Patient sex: M
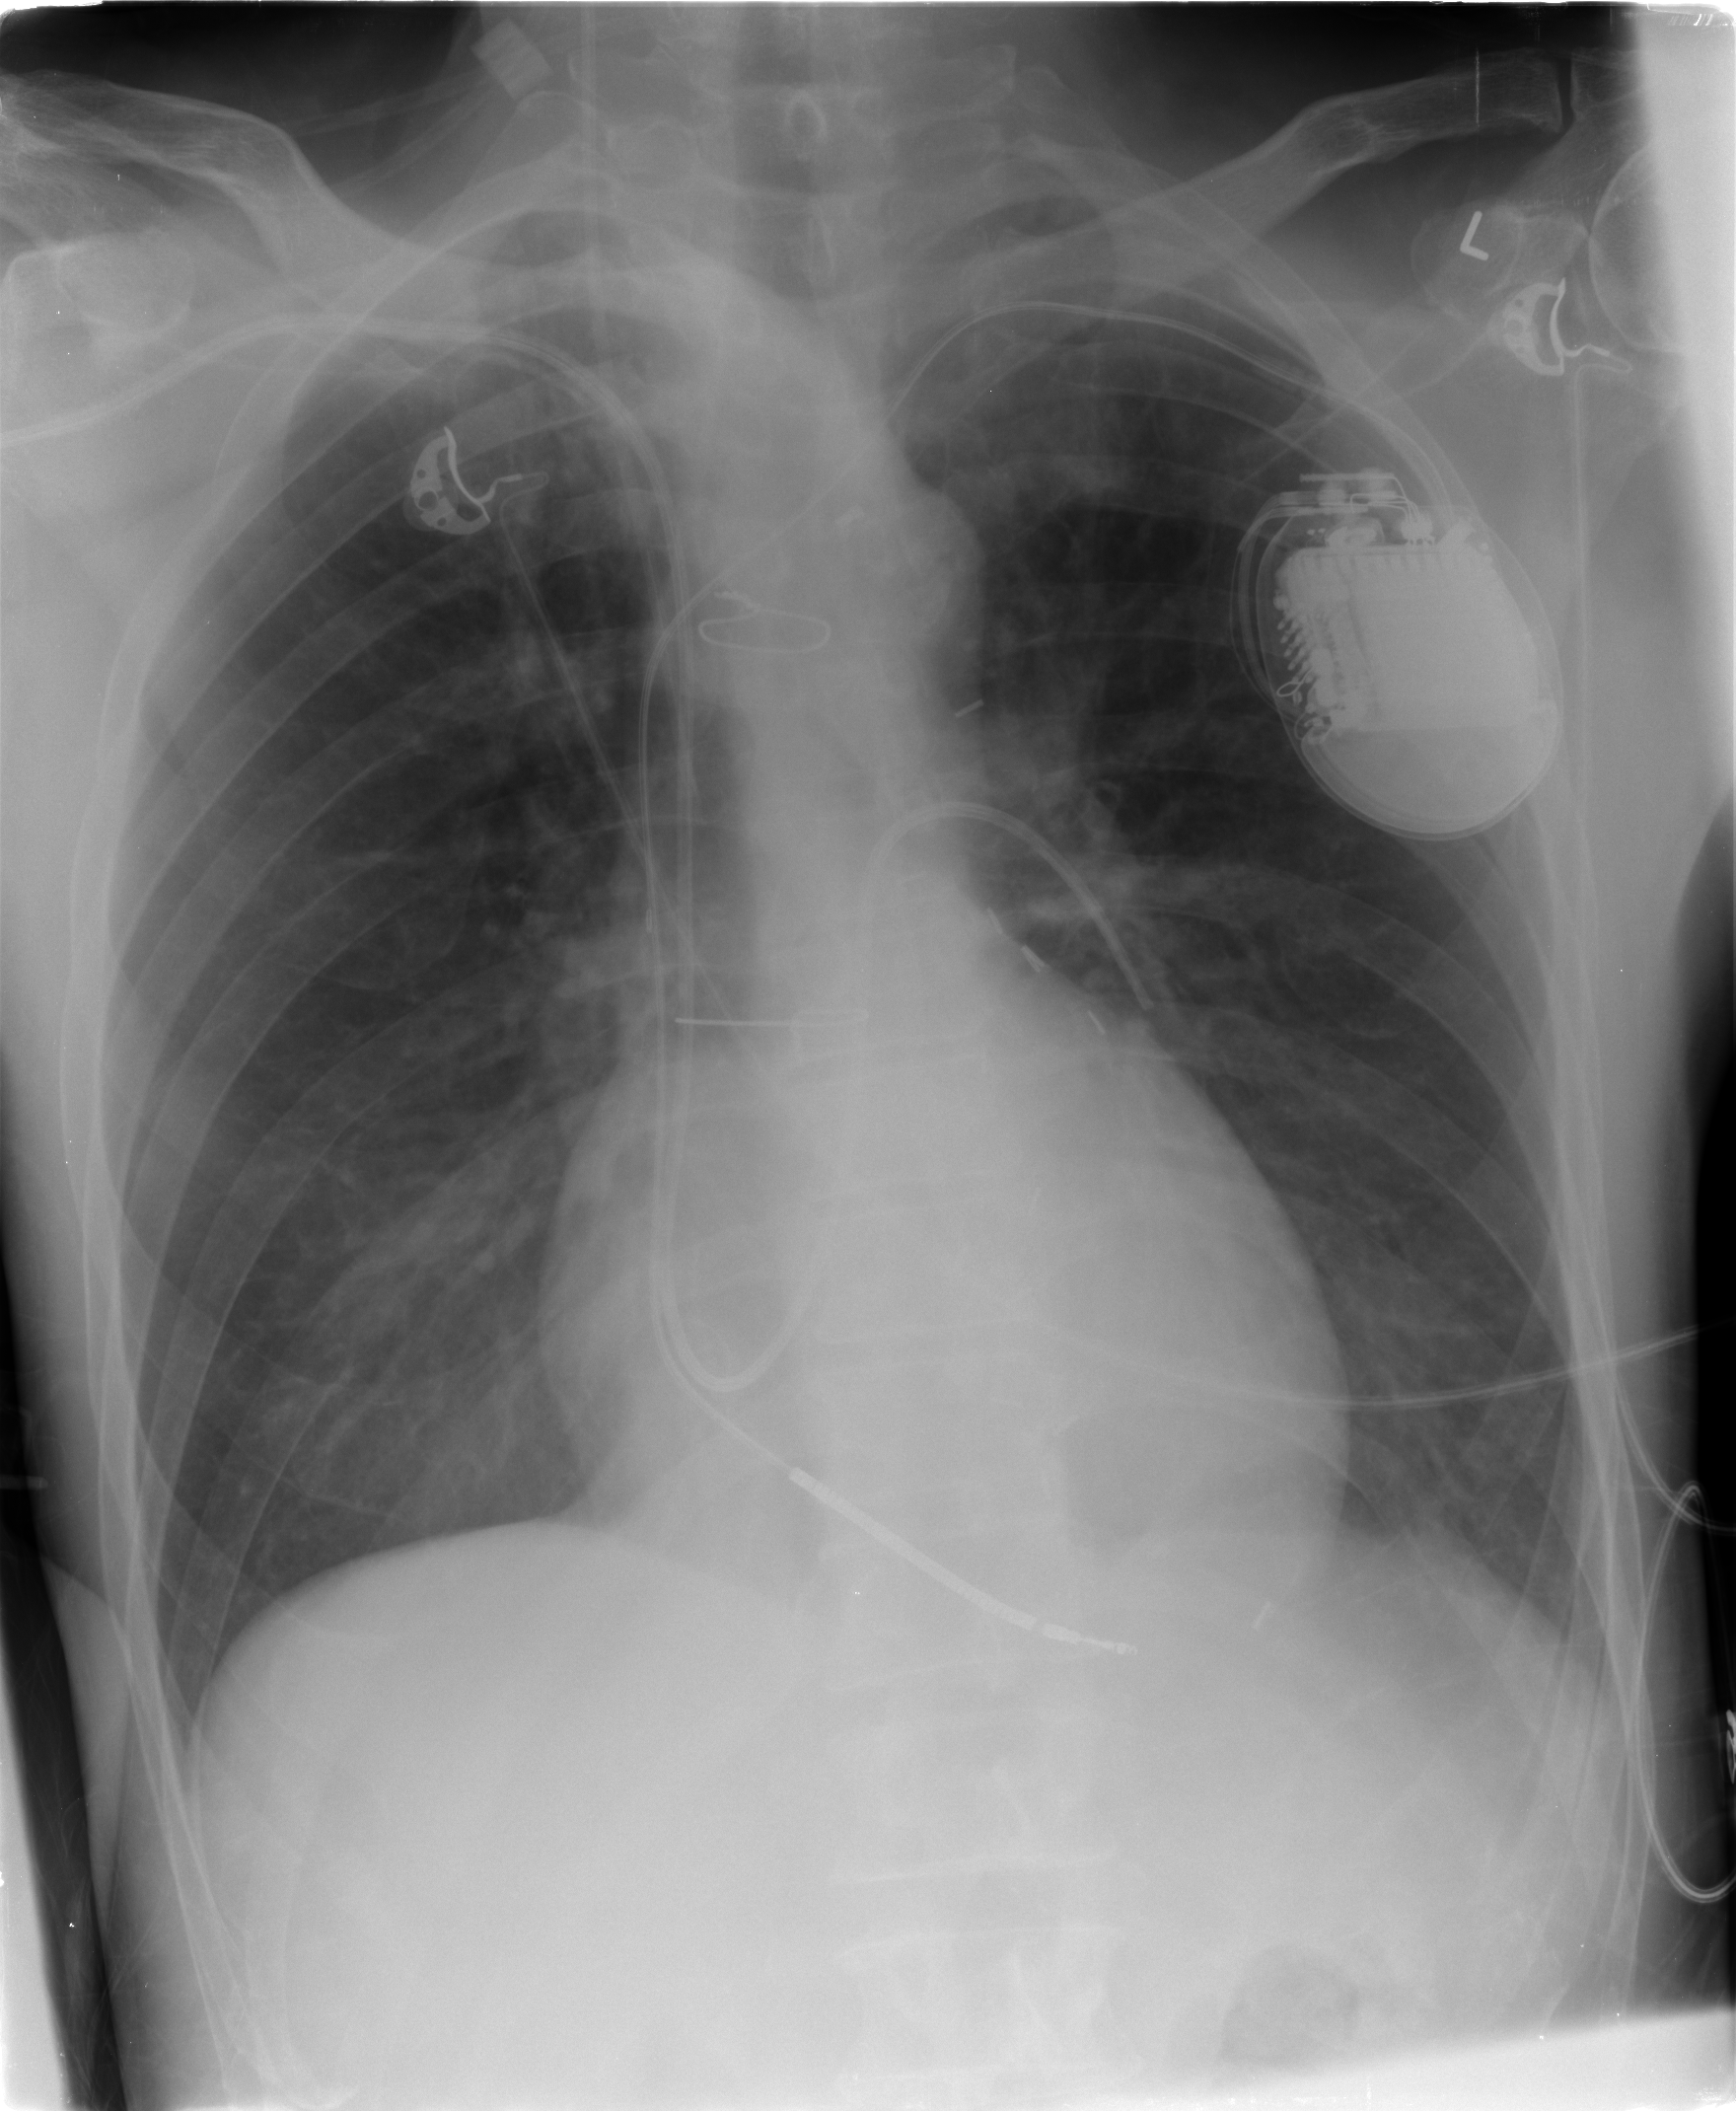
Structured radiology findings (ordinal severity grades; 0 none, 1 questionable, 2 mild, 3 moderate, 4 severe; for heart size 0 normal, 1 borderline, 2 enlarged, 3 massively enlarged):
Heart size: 0
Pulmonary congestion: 2
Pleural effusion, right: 0
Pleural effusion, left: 0
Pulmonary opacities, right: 1
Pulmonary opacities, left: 0
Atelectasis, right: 0
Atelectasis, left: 0